Field crop: maize
Growth stage: 1
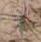
Species: salsola